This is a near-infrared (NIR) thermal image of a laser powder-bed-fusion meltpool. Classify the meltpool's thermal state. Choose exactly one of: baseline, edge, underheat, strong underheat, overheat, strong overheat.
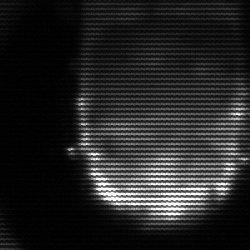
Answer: baseline